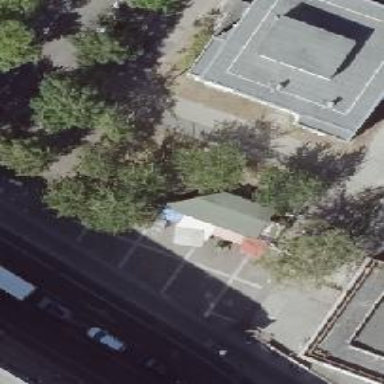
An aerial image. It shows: Greengrocer shop.